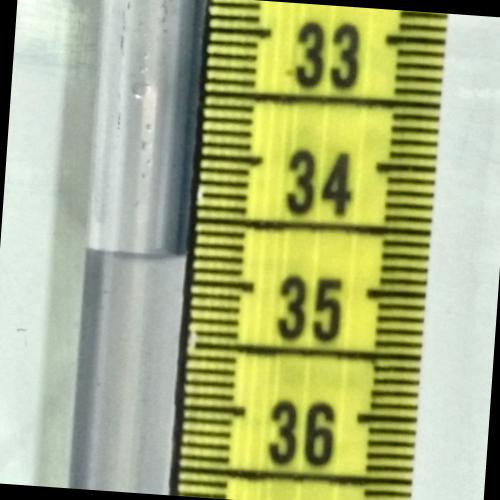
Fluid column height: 34.8 cm